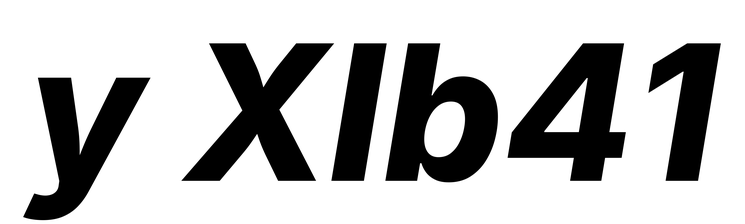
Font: Inter-Italic_ExtraBold_Italic